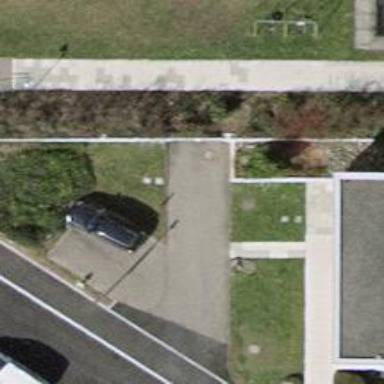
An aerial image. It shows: Parking entrance.